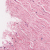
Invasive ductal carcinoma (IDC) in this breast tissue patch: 0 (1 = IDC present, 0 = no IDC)